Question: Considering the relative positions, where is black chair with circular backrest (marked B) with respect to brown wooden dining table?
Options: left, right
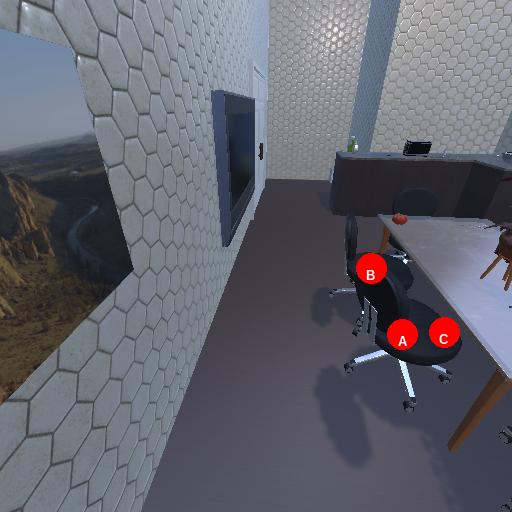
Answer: left